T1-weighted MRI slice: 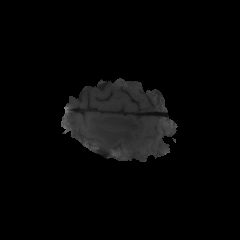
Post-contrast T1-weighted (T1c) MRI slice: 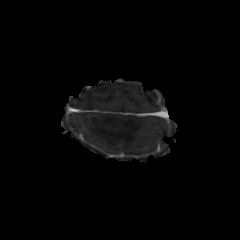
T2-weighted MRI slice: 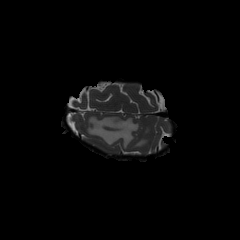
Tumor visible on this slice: yes